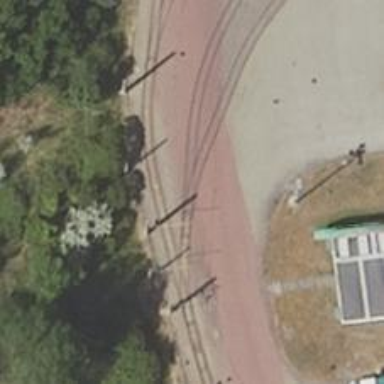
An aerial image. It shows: Railway switch with the turnout on the right side.